Question: I use 'PhoneTextBox' (Microsoft.Phone.Controls.Toolkit) to receive input from user. If user has set text to textbox before, I want to keep this text for user.
But when I navigate to this view, the textbox show both "user text" and "hint text".
How I can prevent 'PhoneTextBox' display hint text when I set text to it?
See the picture below. The text user enter before in field 'First Name' has been covered by the "hint text"

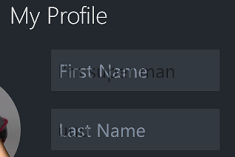
Answer: I found a temporary solution in this case.
I customize the 'PhoneTextBox' class. On TextChanged event, I check the content of text box, then change the 'Hint Text' to valid value. Use the 'SbPhoneTextBox' instead 'PhoneTextBox' in xaml. Problem solved :D
'''
public class SbPhoneTextBox : PhoneTextBox
{
public SbPhoneTextBox()
{
this.TextChanged += SbPhoneTextBox_TextChanged;
}
void SbPhoneTextBox_TextChanged(object sender, TextChangedEventArgs e)
{
if (this.Text == string.Empty)
this.Hint = this.Tag.ToString();
else
this.Hint = "";
}
}
'''